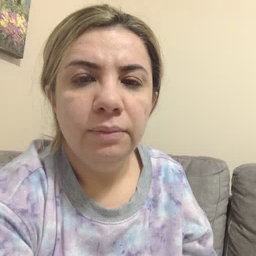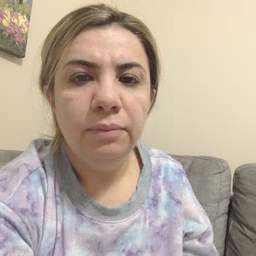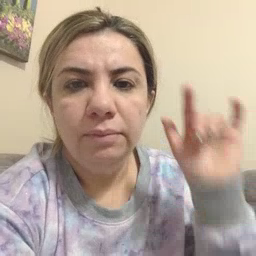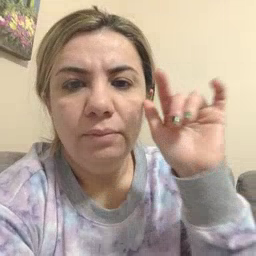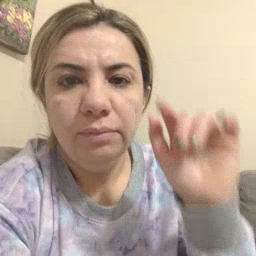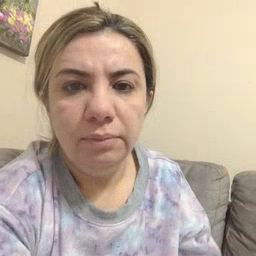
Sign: airplane